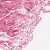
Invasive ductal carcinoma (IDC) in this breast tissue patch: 0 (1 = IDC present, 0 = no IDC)